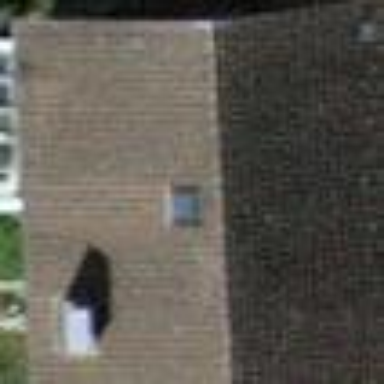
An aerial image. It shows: Detached building with gabled roof.